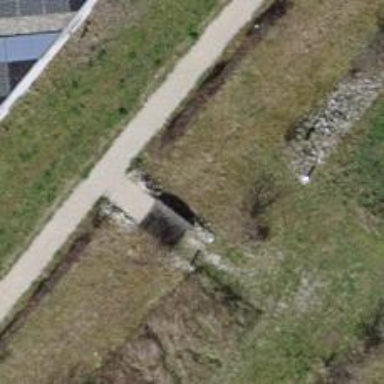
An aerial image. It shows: Tunnel.